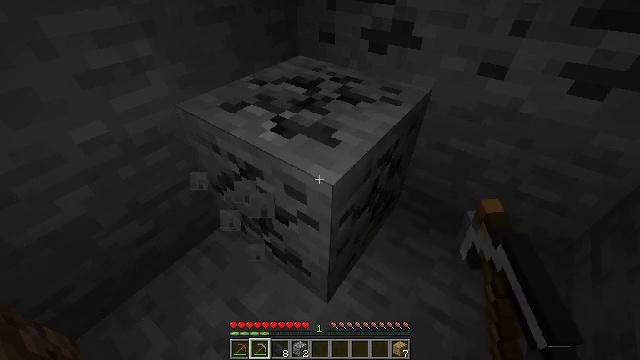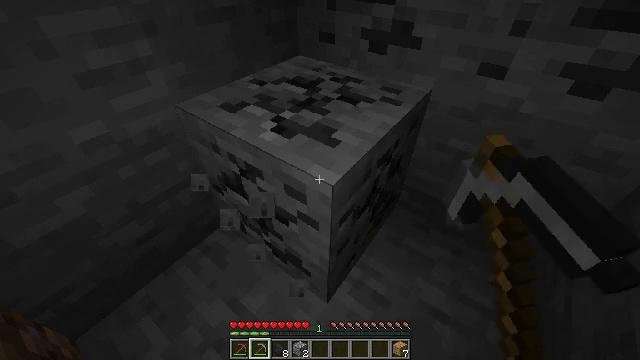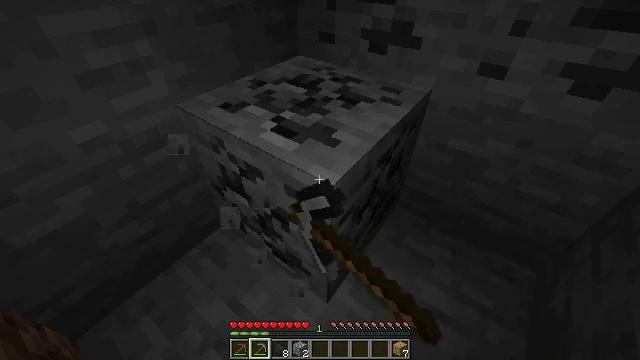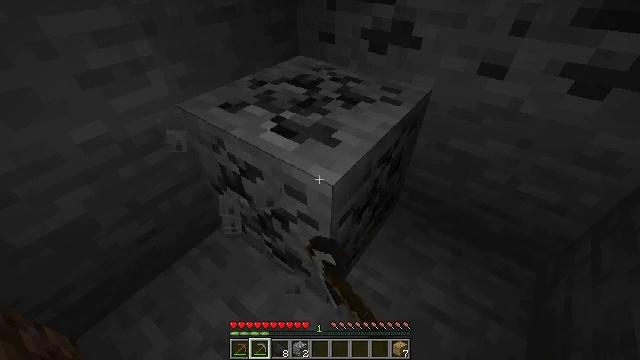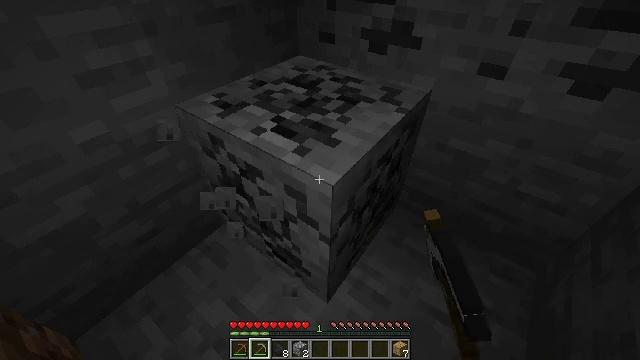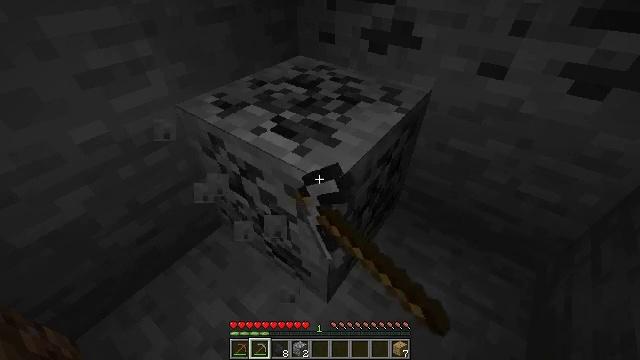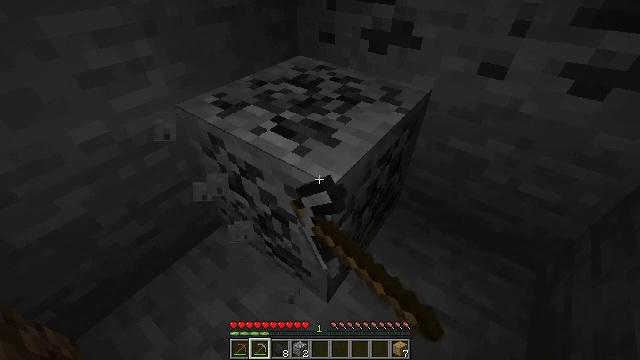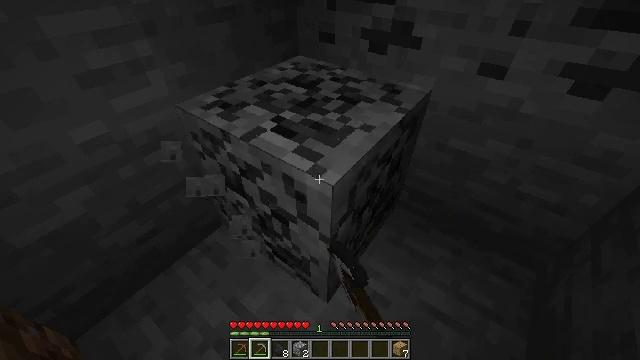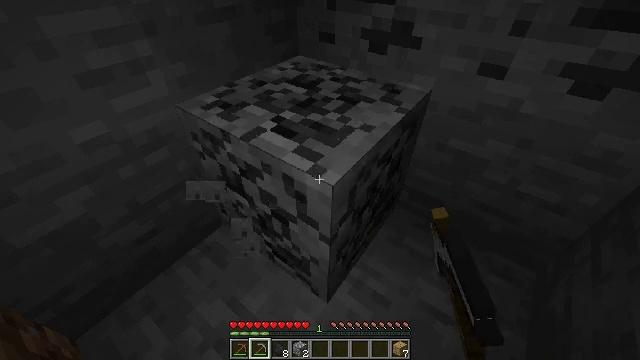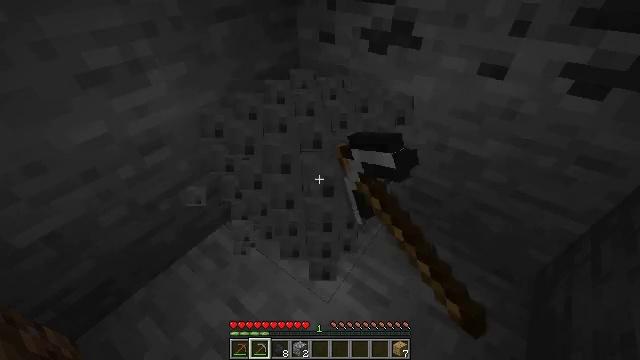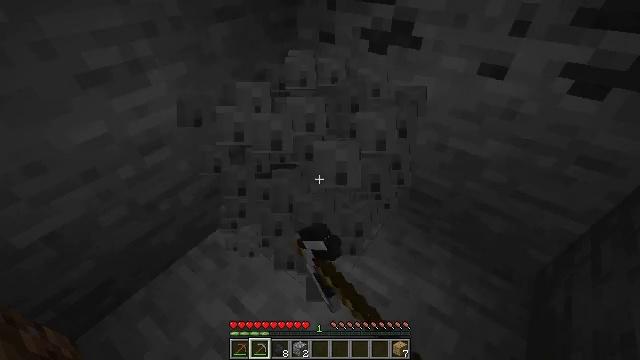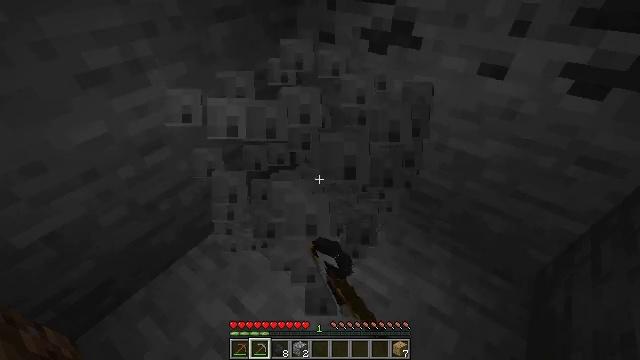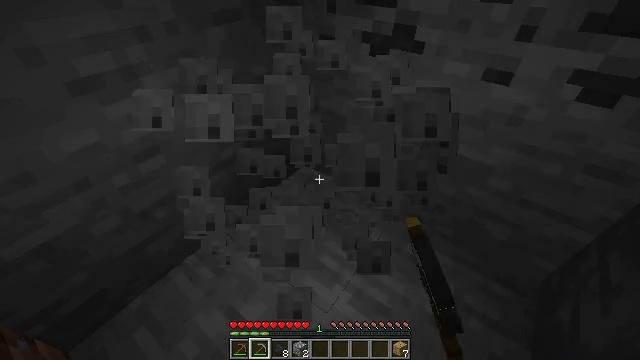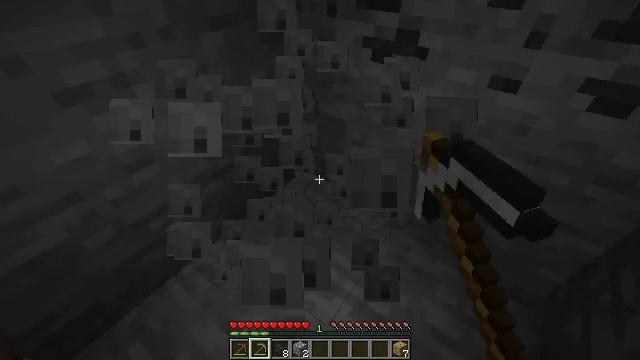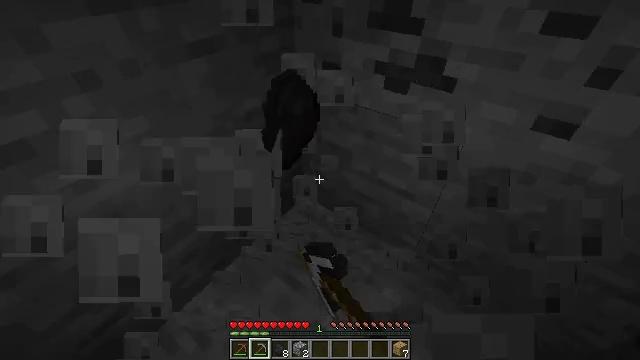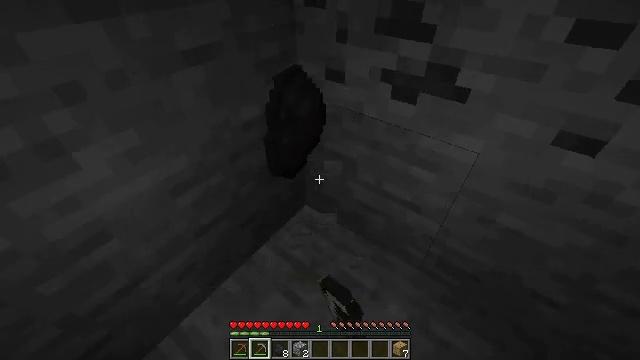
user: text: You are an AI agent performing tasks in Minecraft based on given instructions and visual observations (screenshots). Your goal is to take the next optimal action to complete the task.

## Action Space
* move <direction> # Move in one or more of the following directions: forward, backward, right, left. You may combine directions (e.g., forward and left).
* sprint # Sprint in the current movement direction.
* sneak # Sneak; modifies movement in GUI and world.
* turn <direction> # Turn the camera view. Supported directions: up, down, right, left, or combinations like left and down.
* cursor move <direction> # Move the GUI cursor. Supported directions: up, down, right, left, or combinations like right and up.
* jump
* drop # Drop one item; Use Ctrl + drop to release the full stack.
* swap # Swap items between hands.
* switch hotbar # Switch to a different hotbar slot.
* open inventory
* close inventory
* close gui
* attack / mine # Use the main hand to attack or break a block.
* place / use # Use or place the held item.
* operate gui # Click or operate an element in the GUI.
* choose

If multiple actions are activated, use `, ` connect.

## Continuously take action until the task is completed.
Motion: motion action
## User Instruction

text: Break the coal ore to collect coal.
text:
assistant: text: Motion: attack / mine
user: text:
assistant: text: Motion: attack / mine
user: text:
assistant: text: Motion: attack / mine
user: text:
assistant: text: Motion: attack / mine
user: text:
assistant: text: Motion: attack / mine
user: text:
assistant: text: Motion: attack / mine
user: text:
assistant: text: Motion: attack / mine
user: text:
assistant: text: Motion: attack / mine
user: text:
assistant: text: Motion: attack / mine
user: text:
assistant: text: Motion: attack / mine
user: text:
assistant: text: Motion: attack / mine
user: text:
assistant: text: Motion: move forward, attack / mine
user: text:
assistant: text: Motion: move forward, attack / mine
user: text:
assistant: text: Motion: move forward, attack / mine
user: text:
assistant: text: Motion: move forward, attack / mine
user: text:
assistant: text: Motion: move forward, turn up, attack / mine
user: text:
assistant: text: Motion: turn right and up, attack / mine
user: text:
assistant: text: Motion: turn right and up, attack / mine
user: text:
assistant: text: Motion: turn right and up, attack / mine
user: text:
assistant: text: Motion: attack / mine
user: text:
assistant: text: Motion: turn right and up, attack / mine
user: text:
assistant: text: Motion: turn right and up, attack / mine
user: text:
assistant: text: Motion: turn right, attack / mine
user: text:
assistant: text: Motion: attack / mine
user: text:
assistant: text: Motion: attack / mine
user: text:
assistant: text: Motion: attack / mine
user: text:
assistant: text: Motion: attack / mine
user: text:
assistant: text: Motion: attack / mine
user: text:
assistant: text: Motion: turn right and up, attack / mine
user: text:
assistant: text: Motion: attack / mine